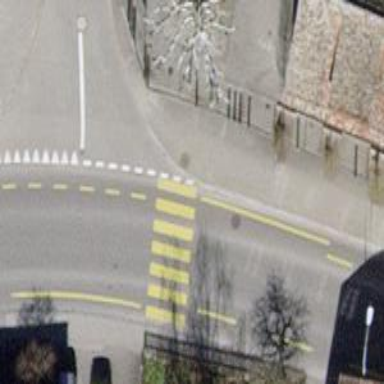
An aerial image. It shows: Marked road crossing.